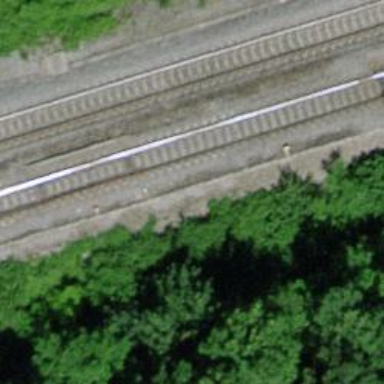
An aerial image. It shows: Single-track railway with electrified contact lines.